Question: Last thing I did with it was adding a checkbox and creating an outlet using assistant view. Since then Xcode doesn't compile my project, gives me this error and I don't know what to do with it...
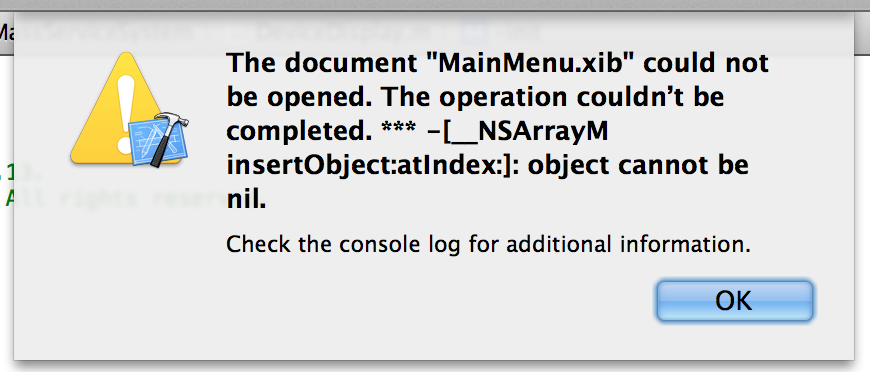
Answer: Do a complete clean and rebuild of the project.
Also, does your console log indicate any potential problems?
If that does not work and you have a backup, copy your backup to a new location and see whether you have the same problem.
If none of the above worked, then you just have to copy the xib and associated .m and .h somewhere, delete them from the project. Then re-add them. You can copy and paste the .m and .h but you need to remake the xib from the start then link all the outlets and actions.